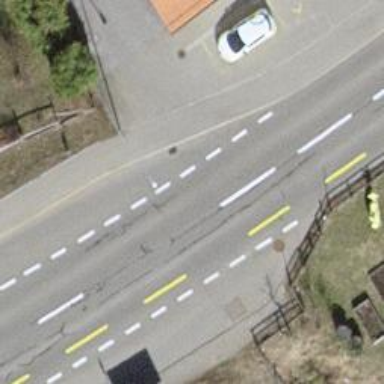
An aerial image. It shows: Public transport stop position.